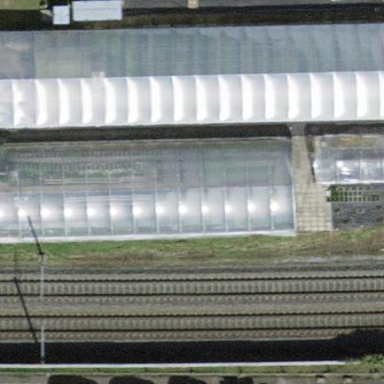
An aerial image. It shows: Greenhouse.